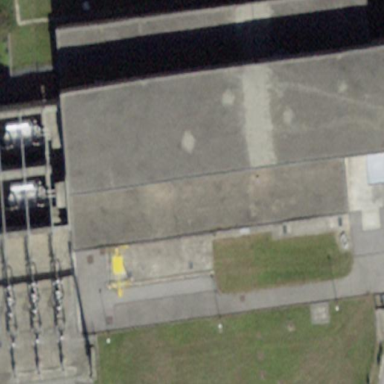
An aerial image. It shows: Industrial building.